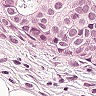
Metastatic tissue present: yes